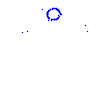
Particle: kaon